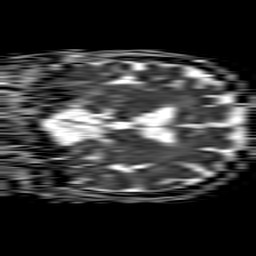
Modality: ADC
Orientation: coronal
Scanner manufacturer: philips
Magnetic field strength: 1.5 T
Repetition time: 4.6 s
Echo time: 0.08517 s